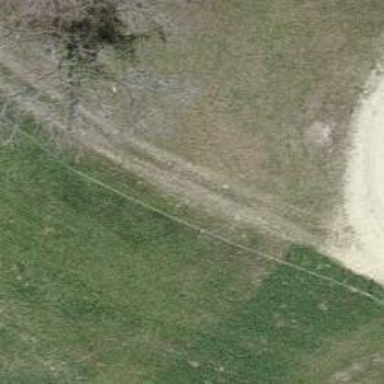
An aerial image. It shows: Track with very rough surface.